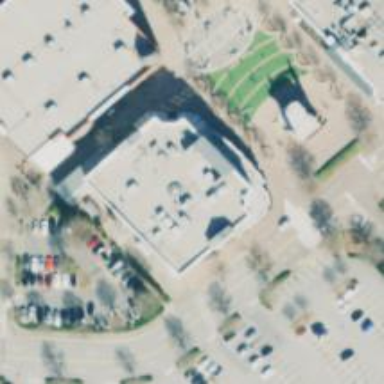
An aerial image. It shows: Retail building.